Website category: jobs
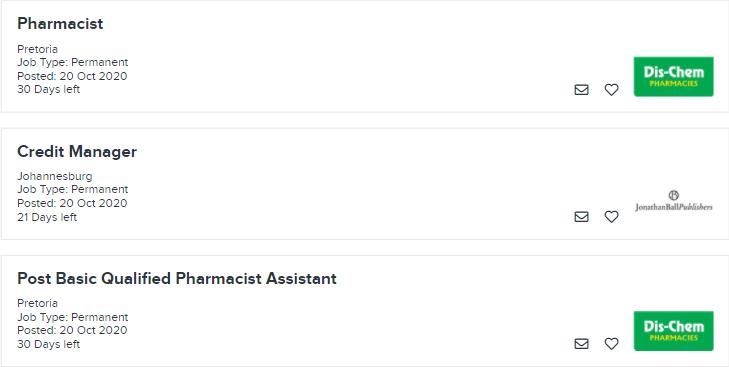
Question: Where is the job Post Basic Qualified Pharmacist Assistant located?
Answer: Pretoria

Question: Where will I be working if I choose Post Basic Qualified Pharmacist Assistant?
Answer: Pretoria

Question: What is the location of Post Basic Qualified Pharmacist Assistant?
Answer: Pretoria

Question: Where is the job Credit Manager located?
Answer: Johannesburg

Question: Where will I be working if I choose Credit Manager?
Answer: Johannesburg

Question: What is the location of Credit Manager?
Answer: Johannesburg

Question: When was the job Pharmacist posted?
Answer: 20 Oct 2020

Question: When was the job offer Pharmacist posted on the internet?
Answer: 20 Oct 2020

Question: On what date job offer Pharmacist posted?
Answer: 20 Oct 2020

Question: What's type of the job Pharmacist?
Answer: Job Type: Permanent

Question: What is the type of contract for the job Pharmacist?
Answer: Job Type: Permanent

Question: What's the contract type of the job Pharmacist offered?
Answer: Job Type: Permanent

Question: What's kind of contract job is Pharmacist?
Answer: Job Type: Permanent

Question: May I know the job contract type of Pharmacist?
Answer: Job Type: Permanent

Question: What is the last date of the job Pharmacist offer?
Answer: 30 Days left

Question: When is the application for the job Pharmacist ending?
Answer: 30 Days left

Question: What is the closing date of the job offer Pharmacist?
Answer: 30 Days left

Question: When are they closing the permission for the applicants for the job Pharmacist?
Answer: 30 Days left

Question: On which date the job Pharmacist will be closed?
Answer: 30 Days left

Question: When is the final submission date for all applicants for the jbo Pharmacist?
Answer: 30 Days left

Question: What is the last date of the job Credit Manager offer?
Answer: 21 Days left

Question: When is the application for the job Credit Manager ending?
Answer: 21 Days left

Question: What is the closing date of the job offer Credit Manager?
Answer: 21 Days left

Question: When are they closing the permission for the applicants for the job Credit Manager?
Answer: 21 Days left

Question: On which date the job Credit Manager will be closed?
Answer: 21 Days left

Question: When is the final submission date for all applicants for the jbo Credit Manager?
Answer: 21 Days left

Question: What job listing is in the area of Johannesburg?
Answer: Credit Manager

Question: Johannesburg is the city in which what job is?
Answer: Credit Manager

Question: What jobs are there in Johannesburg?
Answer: Credit Manager

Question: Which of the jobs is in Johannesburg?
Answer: Credit Manager

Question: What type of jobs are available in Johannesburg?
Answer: Credit Manager

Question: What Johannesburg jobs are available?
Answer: Credit Manager